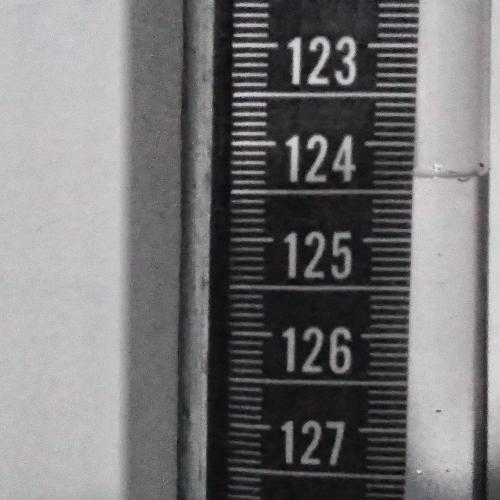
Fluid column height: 124.3 cm